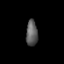
Tissue: prostate
Cell type: T cells
Senescence score: 0.3164
Nuclear area (px): 293
Mean DAPI intensity: 92.28